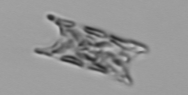
Label: Eucampia